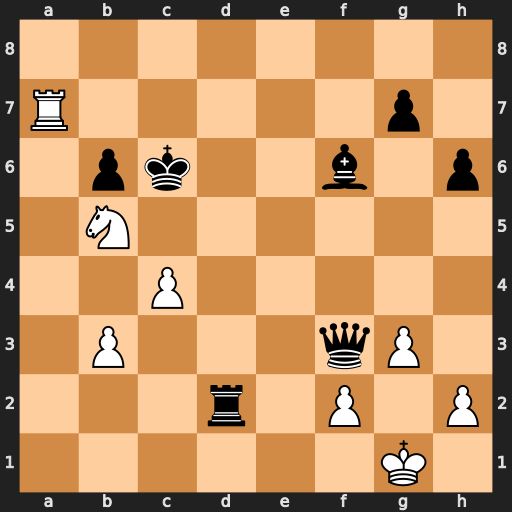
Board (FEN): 8/R5p1/1pk2b1p/1N6/2P5/1P3qP1/3r1P1P/6K1
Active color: w
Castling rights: -
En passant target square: -
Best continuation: Rc7#